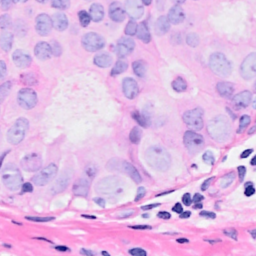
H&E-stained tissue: Breast